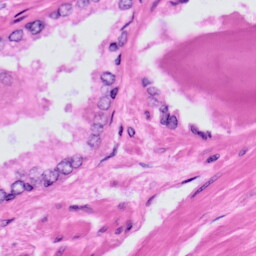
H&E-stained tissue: Prostate